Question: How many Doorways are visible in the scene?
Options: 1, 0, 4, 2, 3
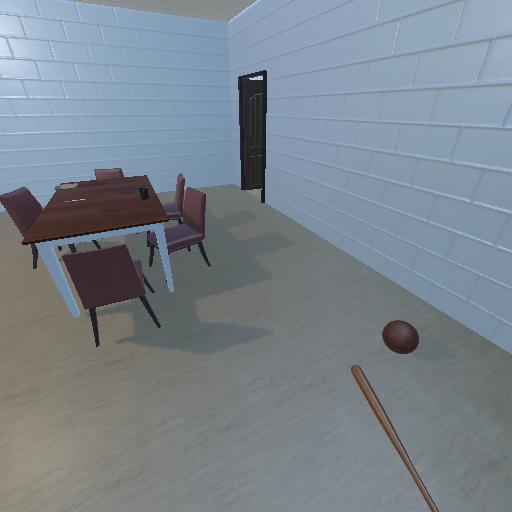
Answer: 1